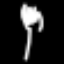
Label: fork